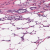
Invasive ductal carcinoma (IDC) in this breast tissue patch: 0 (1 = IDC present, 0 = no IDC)